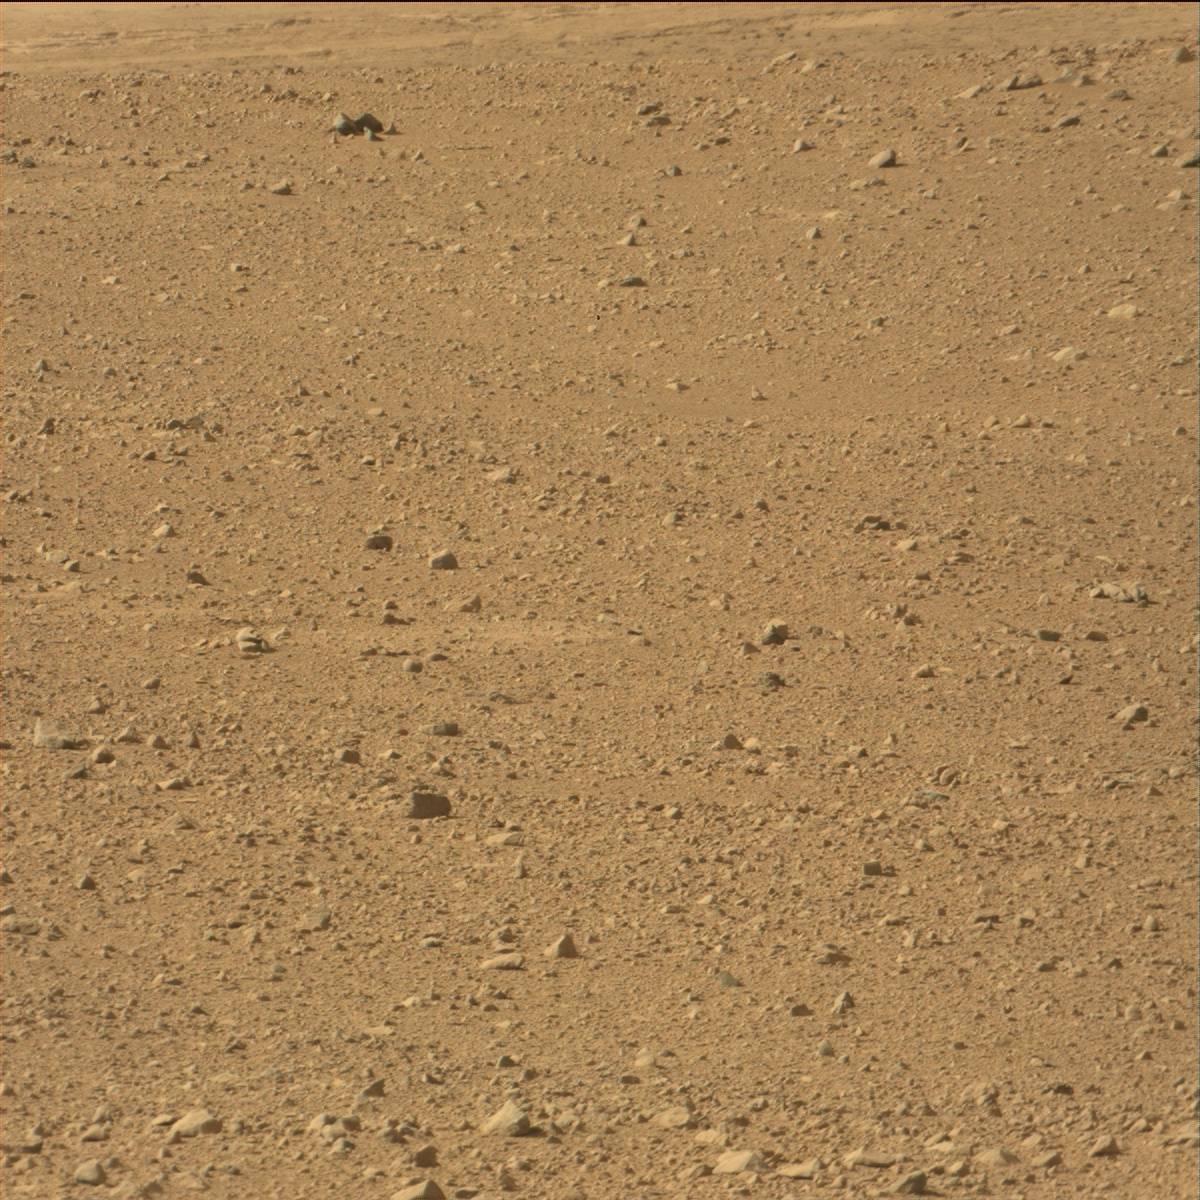
Terrain classes present: Bedrock, Rock, Sand / Soil